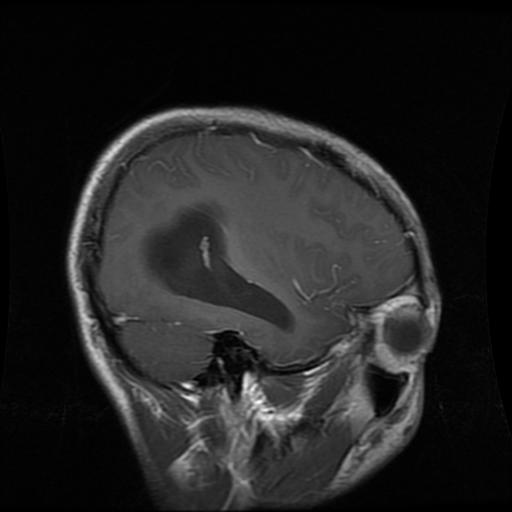
Label: glioma